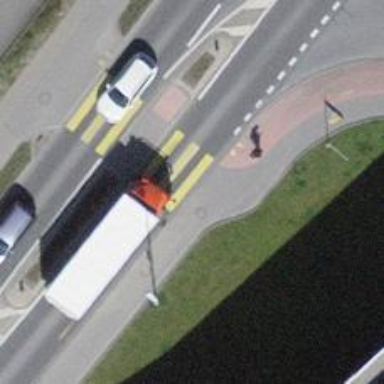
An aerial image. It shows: Footway with zebra crossing.